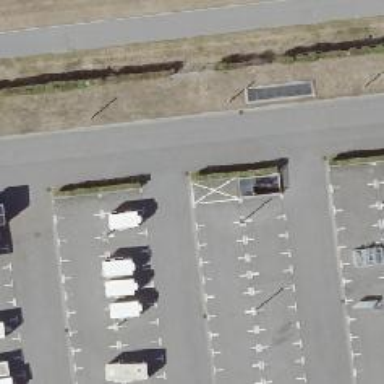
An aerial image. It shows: Asphalt parking aisle road.